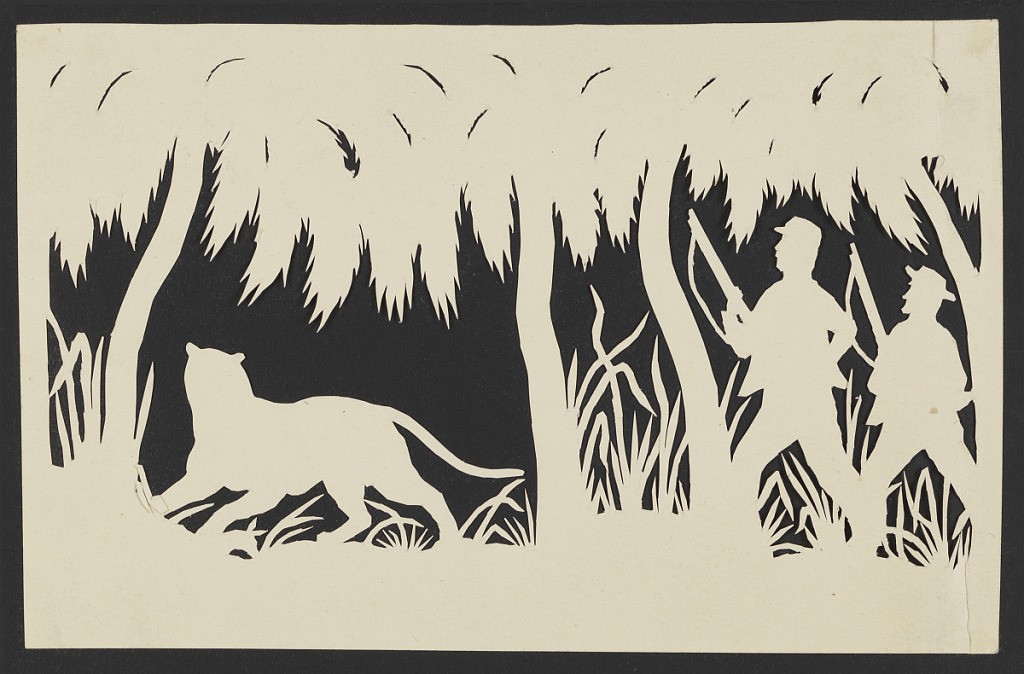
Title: White Men Stalking a Tiger
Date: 1850–1875
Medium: Silhouette of white paper, cut out, on black paper mount
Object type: Silhouette
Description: White men stalking a tiger.